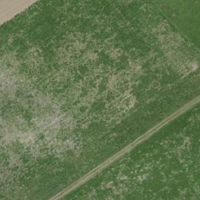
EUNIS habitat code: 24
Species observed at this site:
Chorthippus biguttulus
Roeseliana roeselii
Gomphocerippus rufus